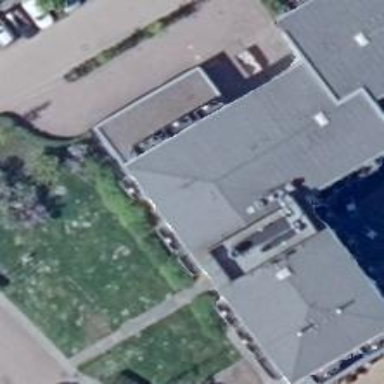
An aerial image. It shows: Restaurant.